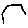
Label: hexagon